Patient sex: M
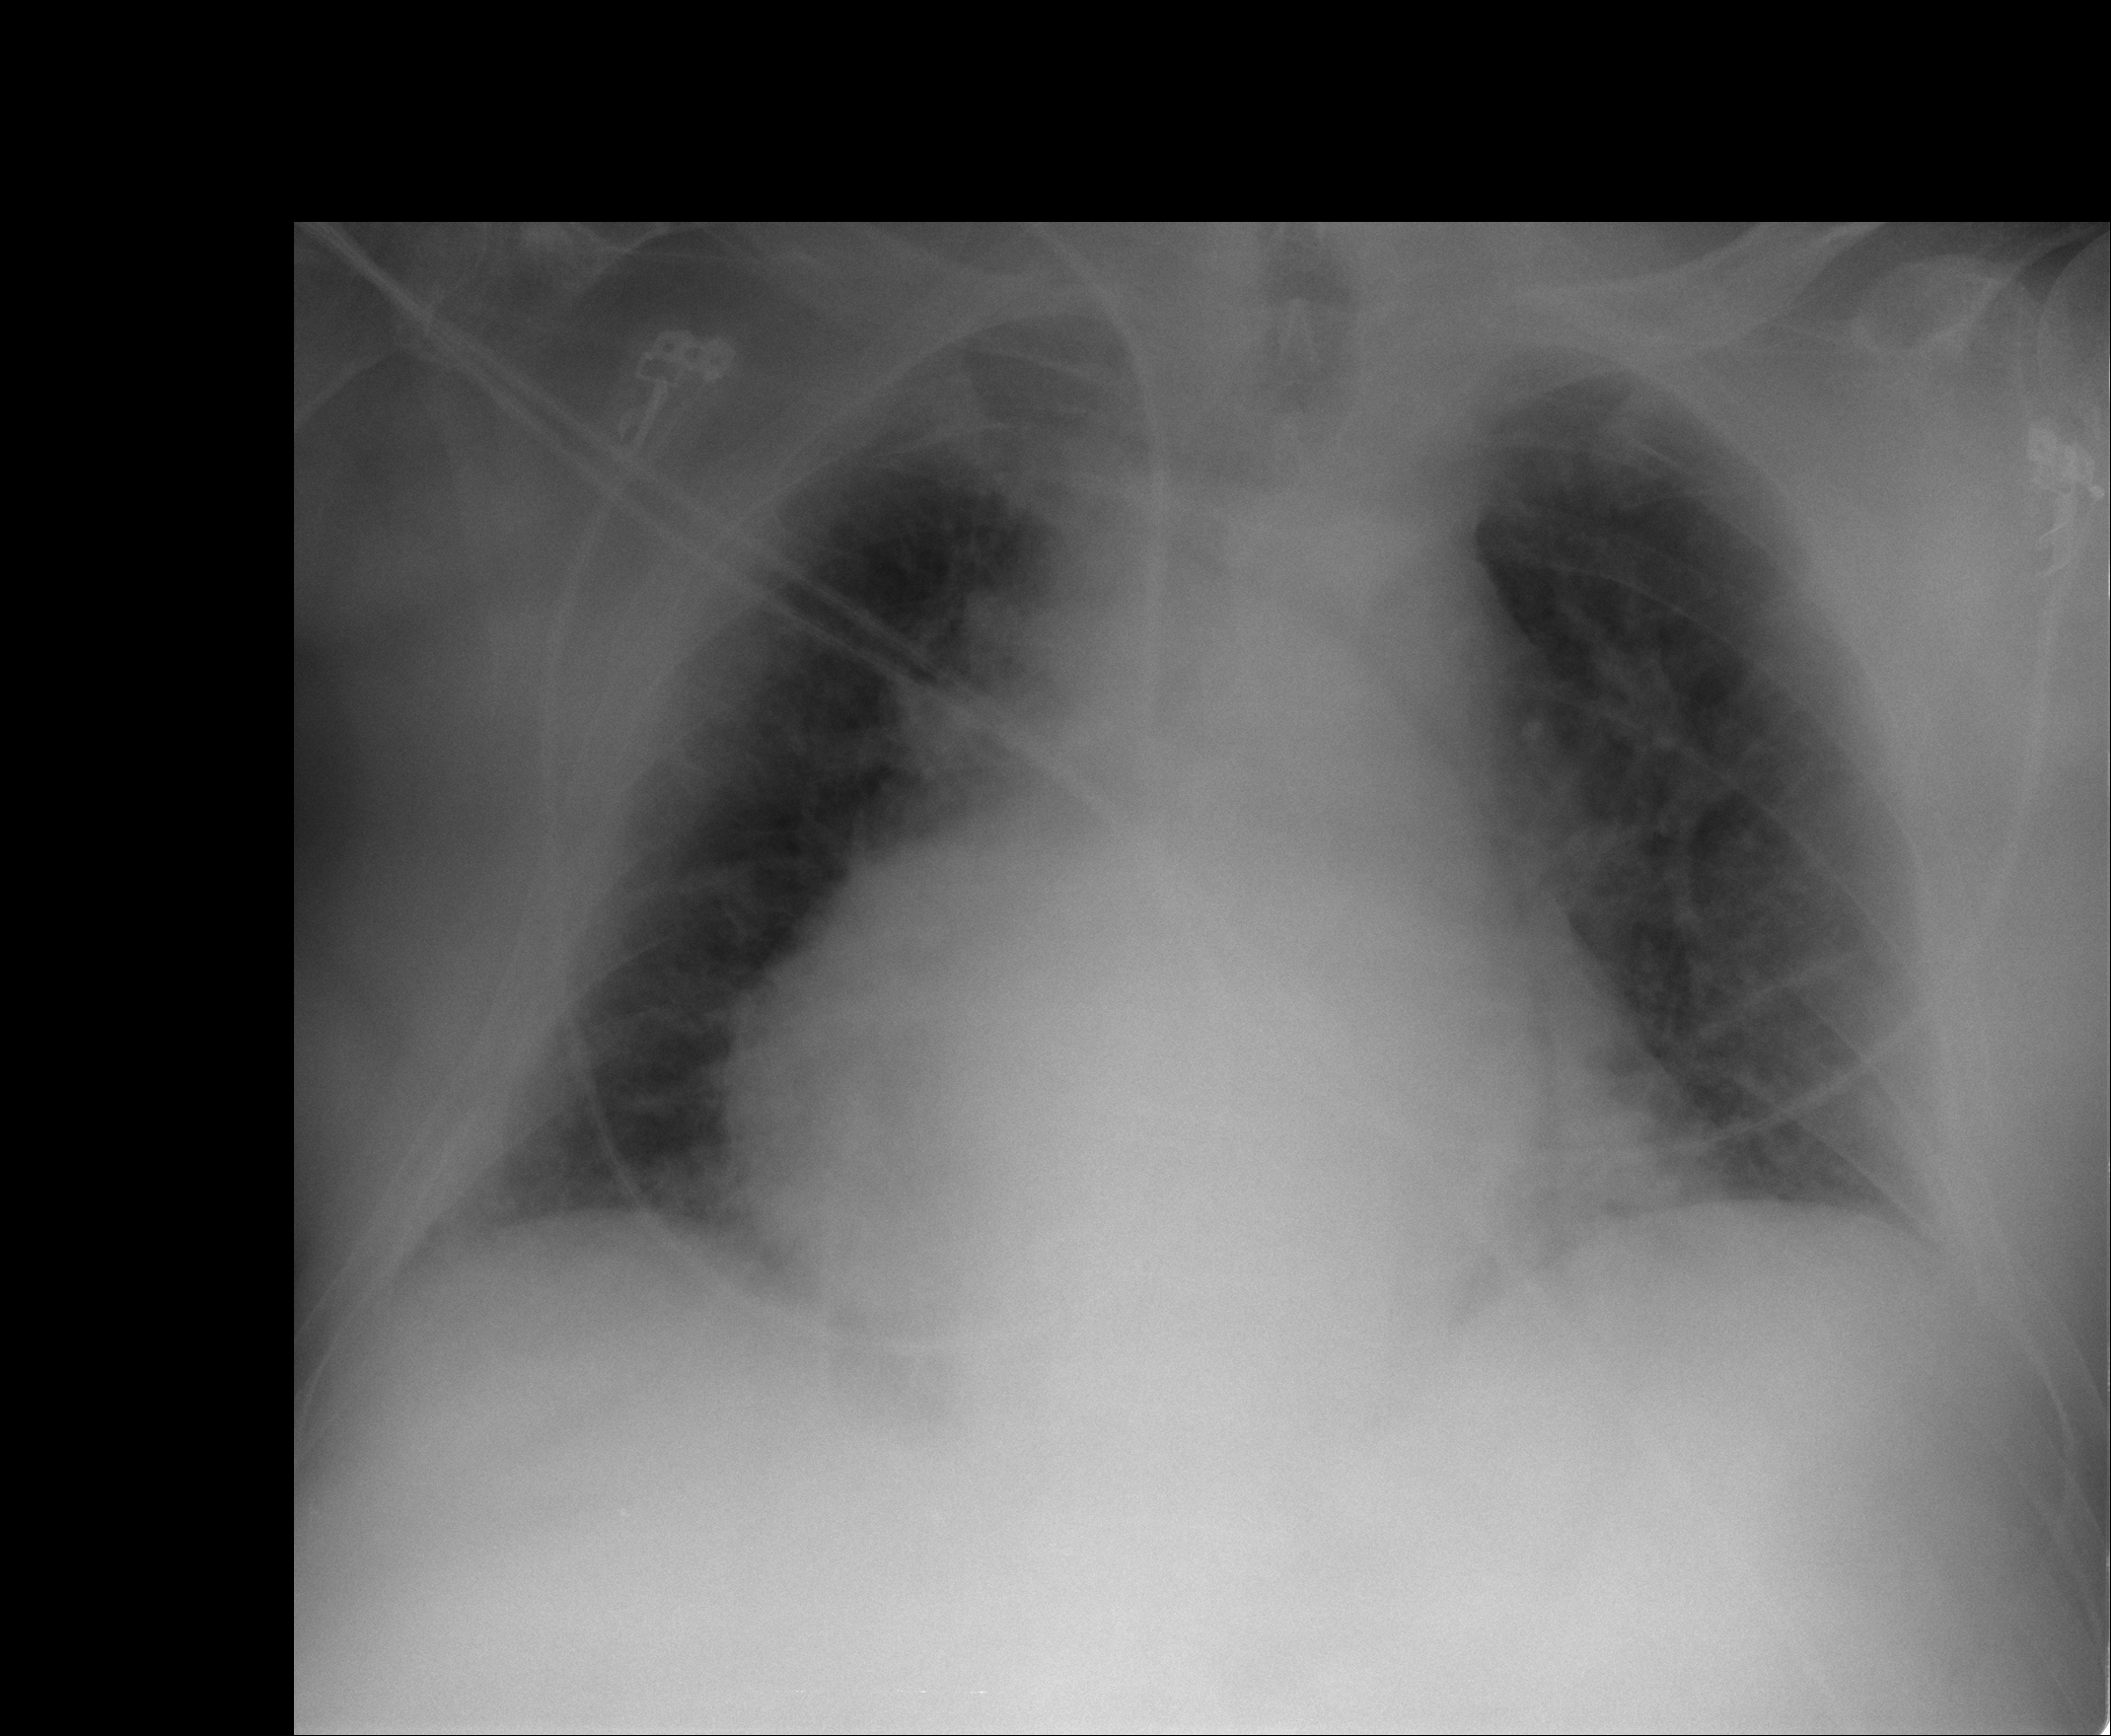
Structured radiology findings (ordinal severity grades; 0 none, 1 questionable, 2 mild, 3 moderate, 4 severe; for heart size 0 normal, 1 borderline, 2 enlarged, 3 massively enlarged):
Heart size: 3
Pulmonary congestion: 3
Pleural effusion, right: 0
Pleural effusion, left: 0
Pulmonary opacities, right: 0
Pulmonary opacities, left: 0
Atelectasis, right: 2
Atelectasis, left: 2